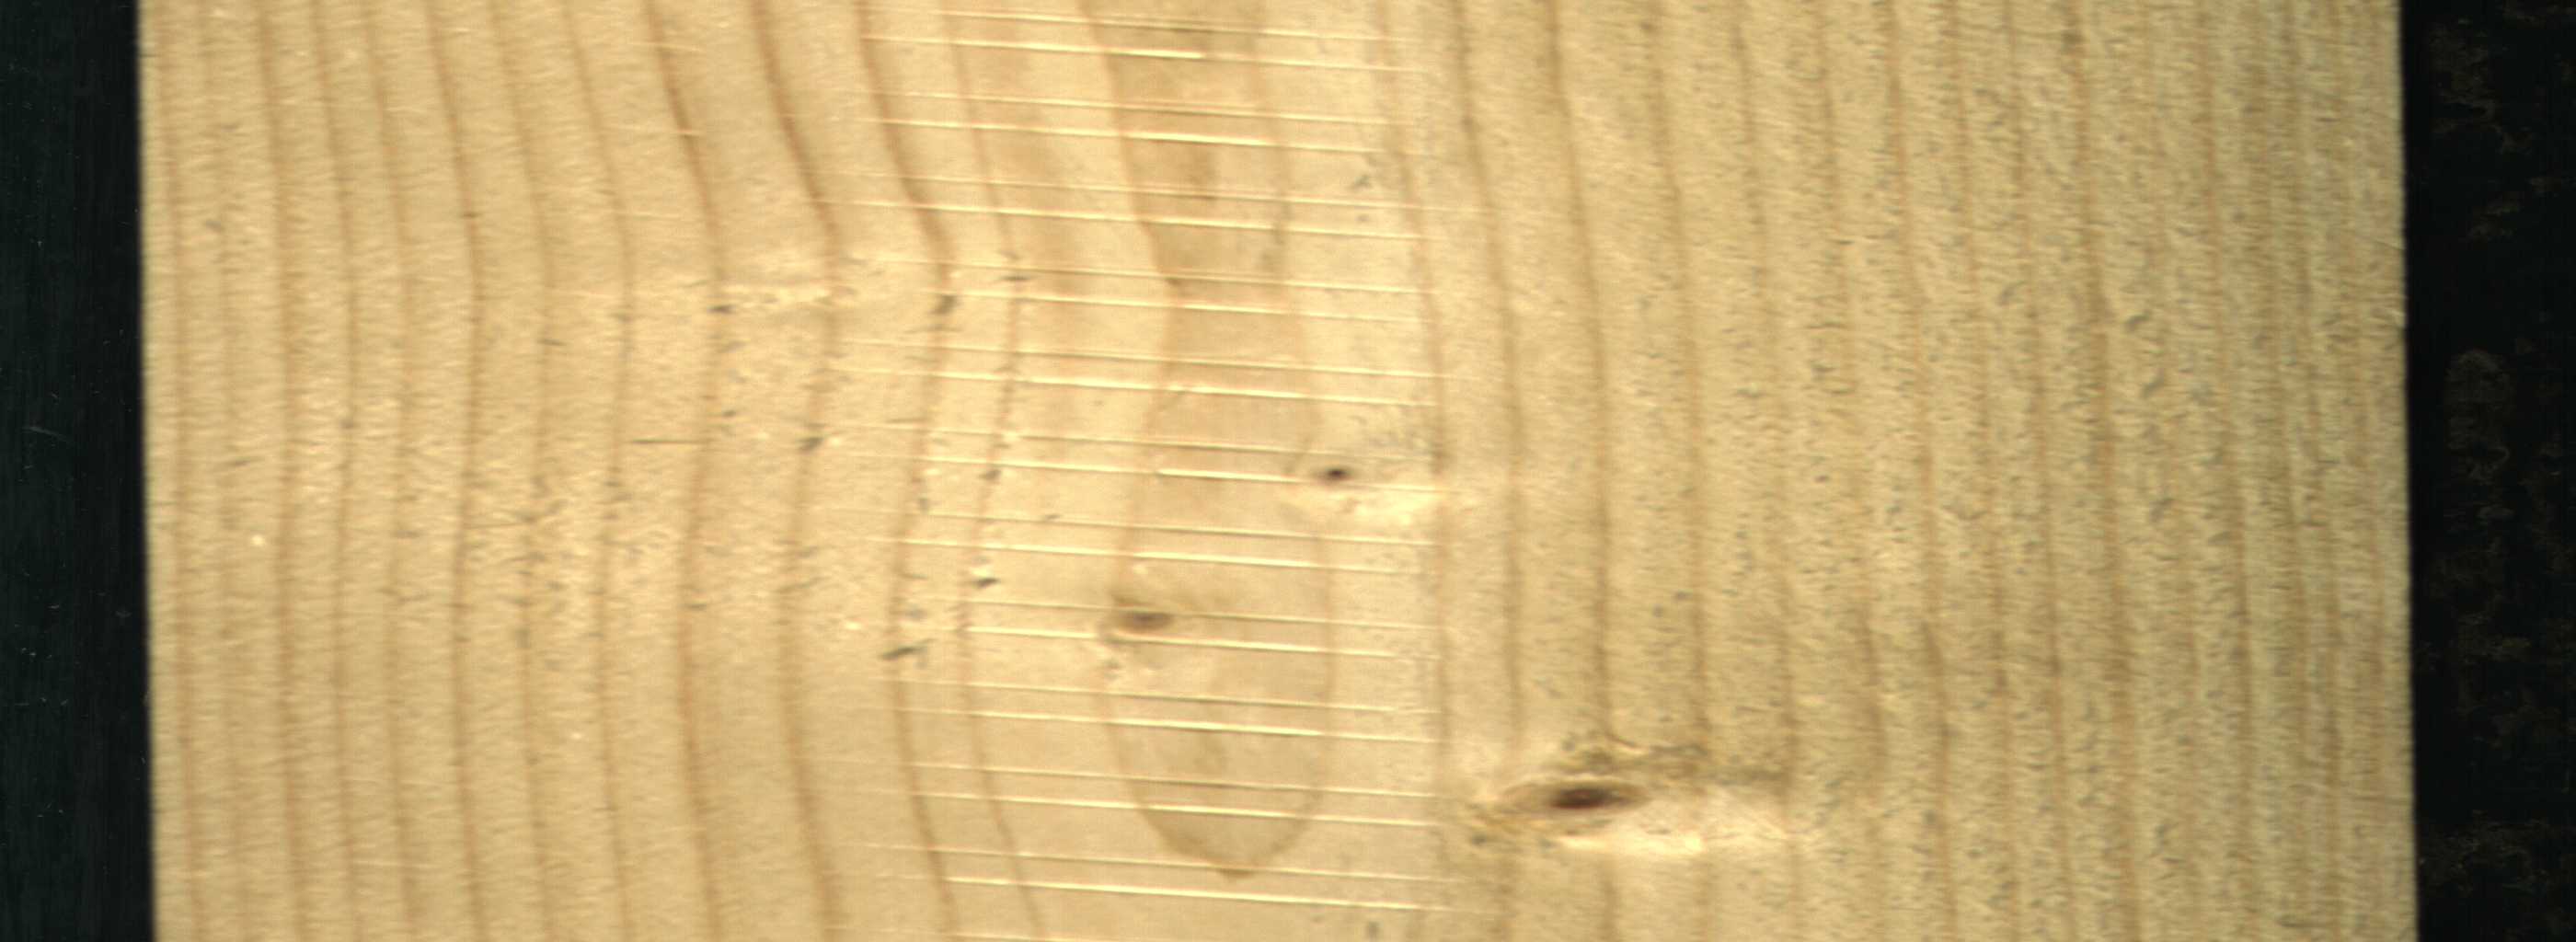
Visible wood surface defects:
Live_Knot
Live_Knot
Live_Knot